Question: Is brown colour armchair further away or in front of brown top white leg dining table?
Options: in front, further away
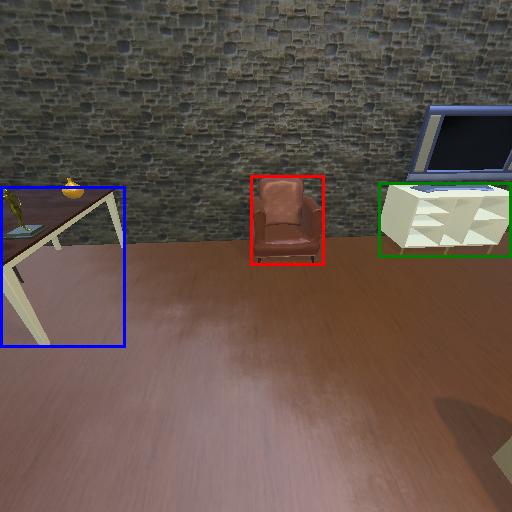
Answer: in front